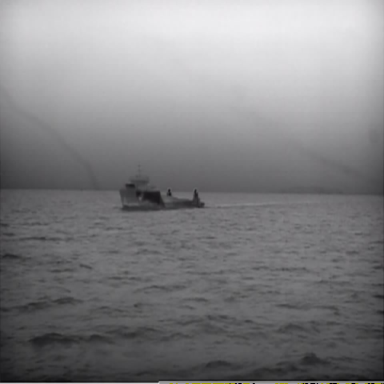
There is a liner in the infrared image.